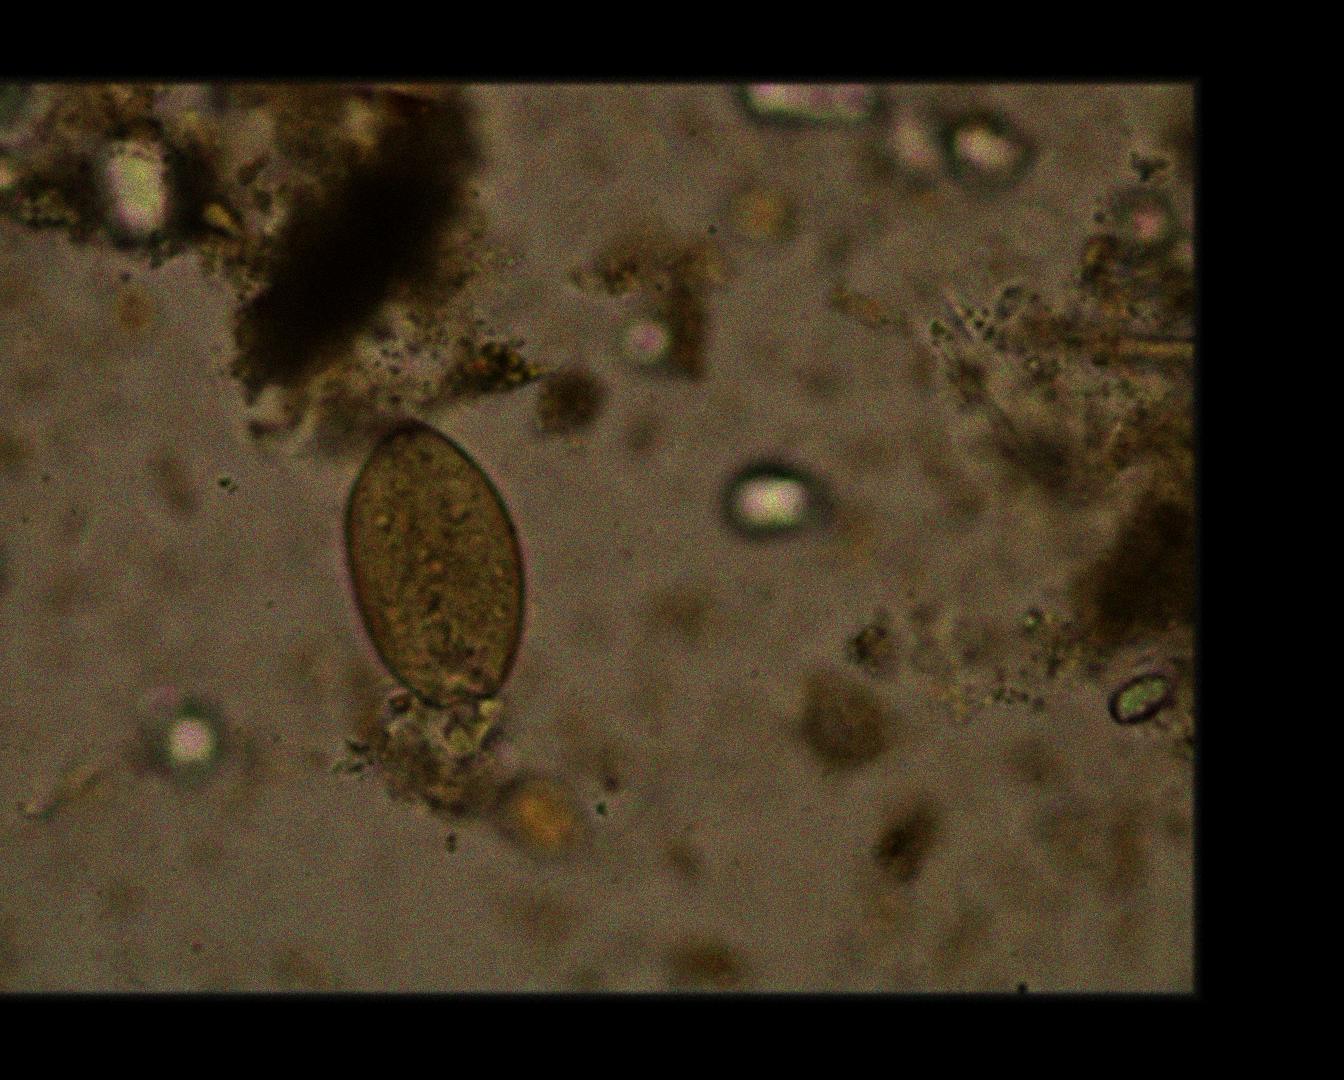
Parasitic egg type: Fasciolopsis buski